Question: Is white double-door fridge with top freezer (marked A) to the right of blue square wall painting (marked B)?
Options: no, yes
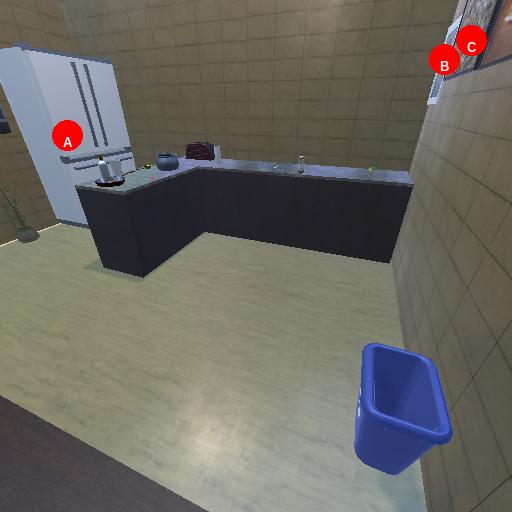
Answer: no